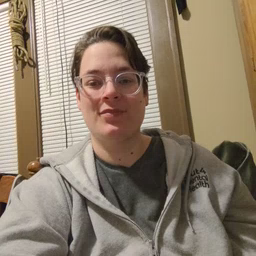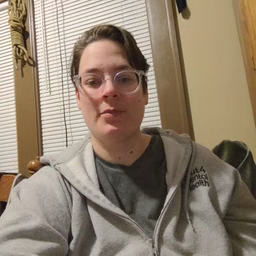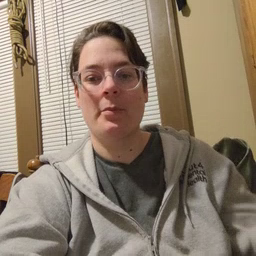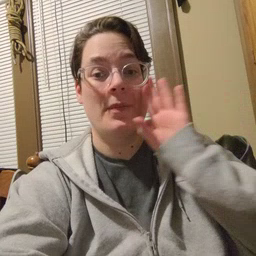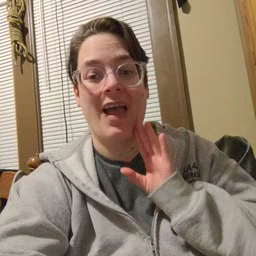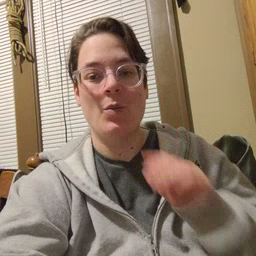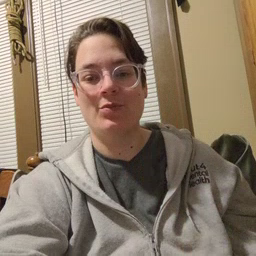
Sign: brown